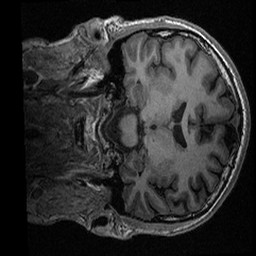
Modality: T1w
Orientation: coronal
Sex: male
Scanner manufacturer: ge
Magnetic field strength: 3 T
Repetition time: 0.0064 s
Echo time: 0.00281 s